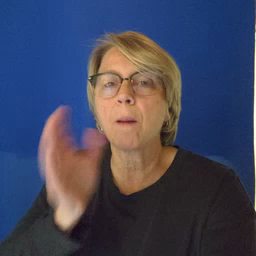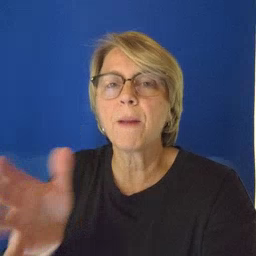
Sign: grandma